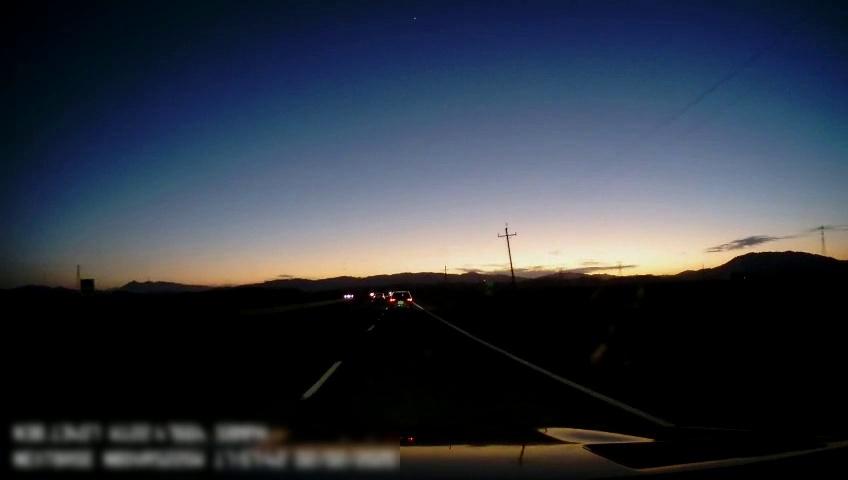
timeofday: Dusk/Dawn/Twilight
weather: Sunny
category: Drivable Space
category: Vehicles | SUV
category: Vehicles | SUV
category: Lanes | Current Lane
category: Lanes | Current Lane